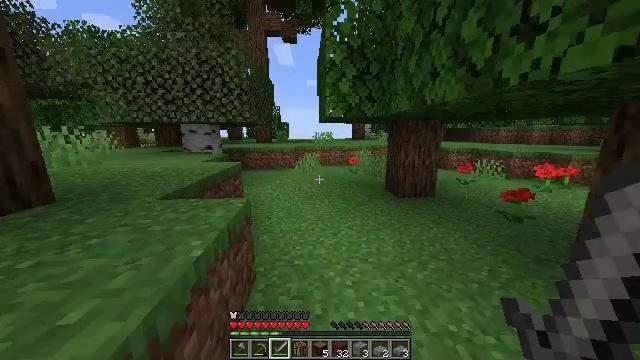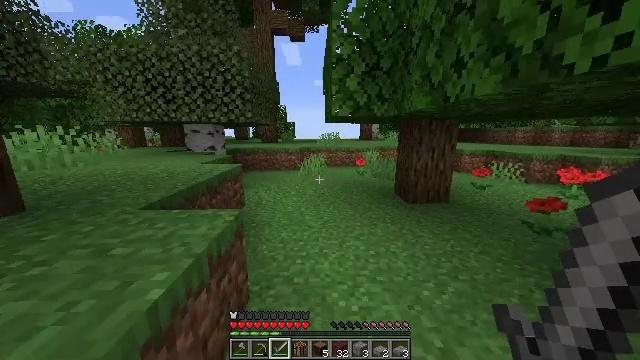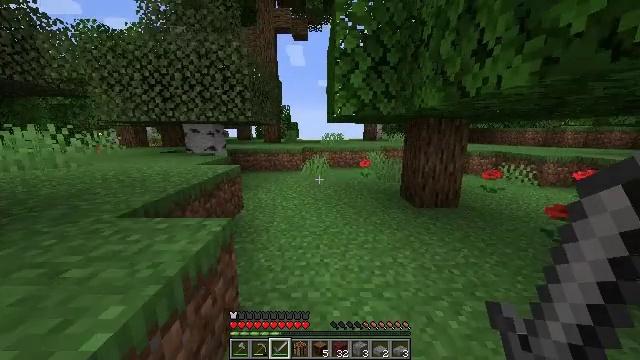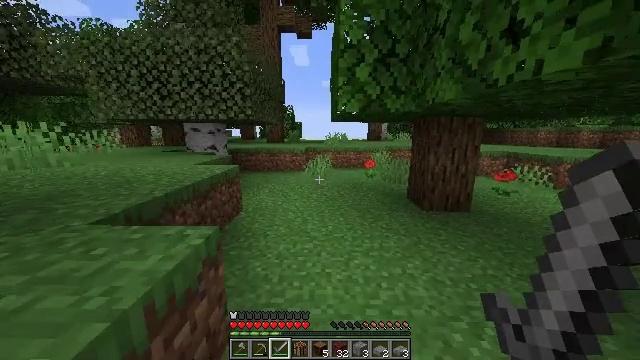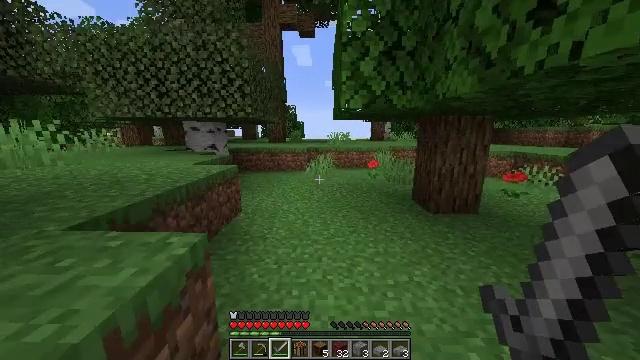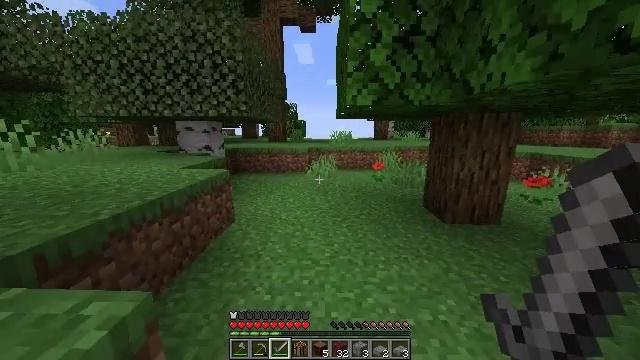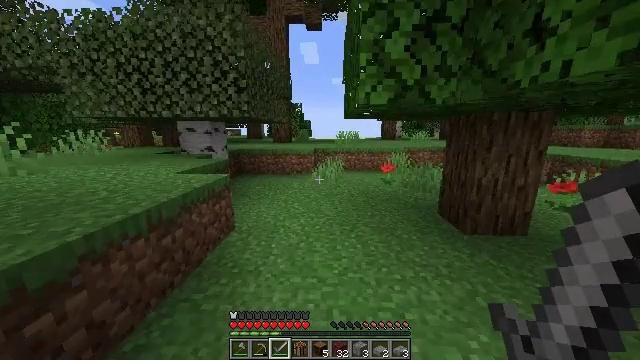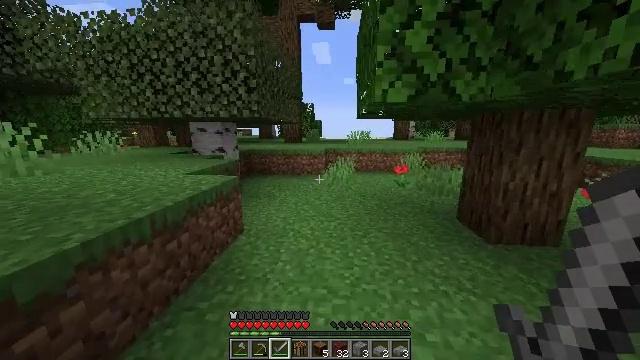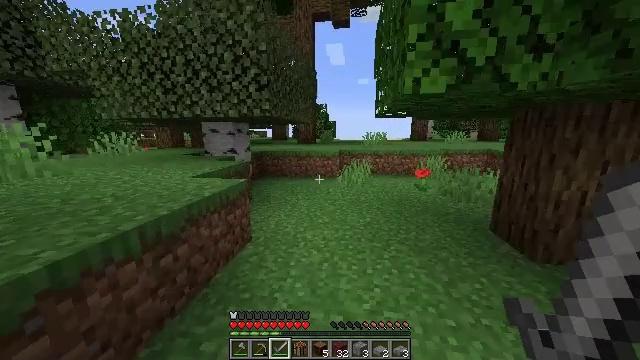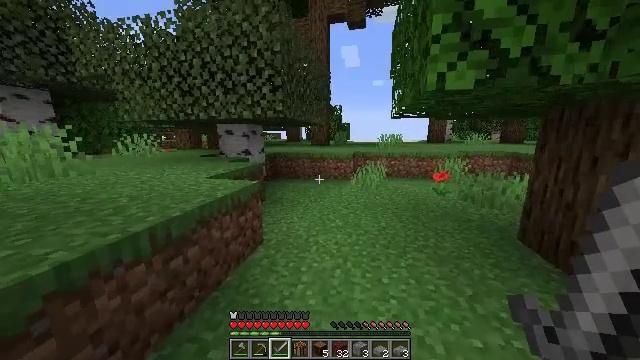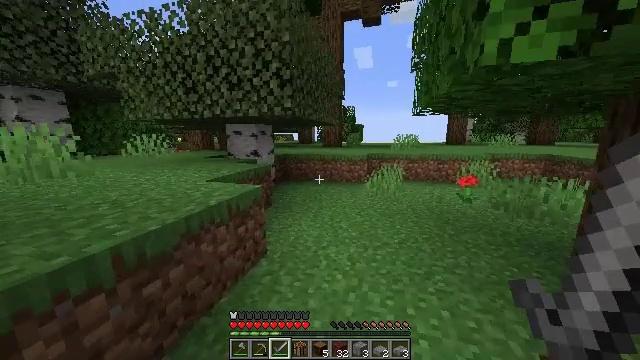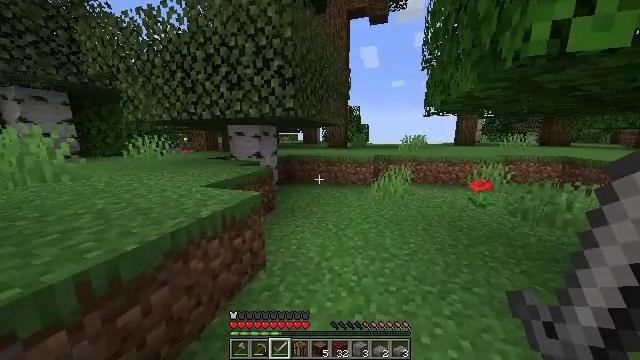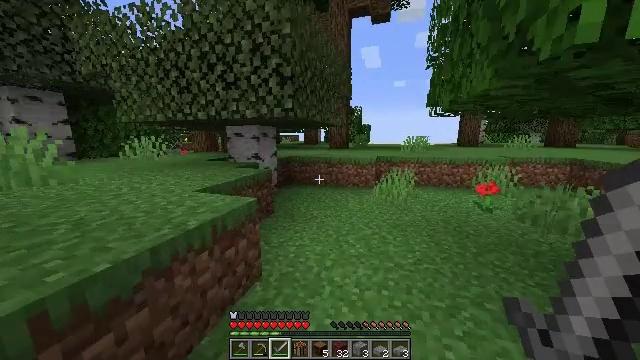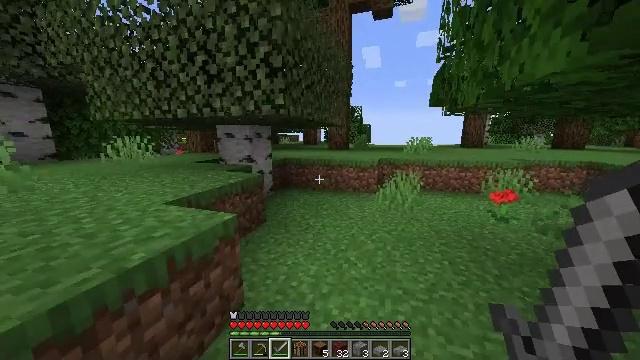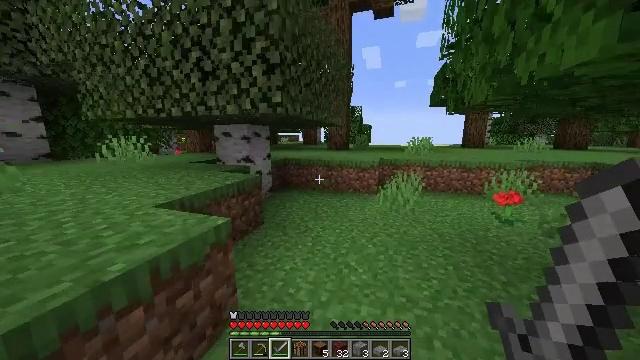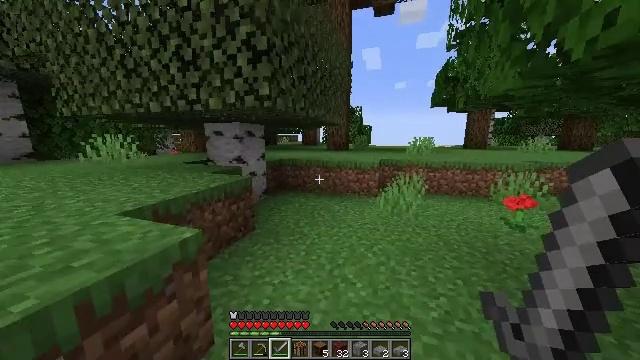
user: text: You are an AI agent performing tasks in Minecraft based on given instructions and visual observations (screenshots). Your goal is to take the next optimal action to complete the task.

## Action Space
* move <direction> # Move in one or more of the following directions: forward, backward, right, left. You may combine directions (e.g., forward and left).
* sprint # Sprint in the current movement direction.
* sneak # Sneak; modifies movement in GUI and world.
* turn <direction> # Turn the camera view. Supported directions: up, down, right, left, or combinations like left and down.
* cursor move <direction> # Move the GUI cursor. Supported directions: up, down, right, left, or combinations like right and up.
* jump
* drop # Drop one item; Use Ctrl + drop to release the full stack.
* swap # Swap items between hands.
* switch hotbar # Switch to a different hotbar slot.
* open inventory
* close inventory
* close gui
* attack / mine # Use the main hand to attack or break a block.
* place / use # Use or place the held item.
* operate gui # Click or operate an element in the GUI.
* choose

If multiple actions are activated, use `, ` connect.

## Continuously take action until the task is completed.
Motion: motion action
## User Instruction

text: Trim the tree by mining oak leaves.
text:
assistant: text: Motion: move forward, sprint, turn left
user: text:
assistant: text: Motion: move forward, sprint
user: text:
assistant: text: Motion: move forward, sprint, turn left
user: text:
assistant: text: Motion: move forward, sprint
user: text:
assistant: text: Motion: move forward, sprint
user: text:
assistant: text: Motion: move forward, sprint, turn left
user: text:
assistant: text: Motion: move forward, sprint, turn left
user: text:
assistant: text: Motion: move forward, sprint, turn left
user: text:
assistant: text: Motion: move forward, sprint, turn left
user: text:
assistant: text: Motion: move forward, sprint, turn left
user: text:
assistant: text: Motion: move forward, sprint, turn left
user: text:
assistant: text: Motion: move forward, sprint
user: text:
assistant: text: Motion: move forward, sprint
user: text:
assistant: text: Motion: move forward, sprint
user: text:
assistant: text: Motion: move forward and move right, sprint
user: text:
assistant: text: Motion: move forward and move right, sprint, turn right
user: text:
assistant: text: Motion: move forward and move right, sprint, turn right
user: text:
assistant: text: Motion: move forward and move right, sprint, turn right
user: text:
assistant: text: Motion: move forward and move right, sprint
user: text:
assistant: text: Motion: move forward, sprint
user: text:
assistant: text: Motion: move forward, sprint
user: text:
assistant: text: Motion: move forward, sprint, turn right
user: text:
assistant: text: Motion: move forward, sprint
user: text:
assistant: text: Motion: move forward, sprint
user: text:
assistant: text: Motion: move forward, sprint, turn right and down
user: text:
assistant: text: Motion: move forward, sprint
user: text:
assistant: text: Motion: move forward, sprint
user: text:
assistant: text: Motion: move forward, sprint
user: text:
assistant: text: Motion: move forward, sprint
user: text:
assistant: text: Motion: move forward, sprint